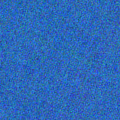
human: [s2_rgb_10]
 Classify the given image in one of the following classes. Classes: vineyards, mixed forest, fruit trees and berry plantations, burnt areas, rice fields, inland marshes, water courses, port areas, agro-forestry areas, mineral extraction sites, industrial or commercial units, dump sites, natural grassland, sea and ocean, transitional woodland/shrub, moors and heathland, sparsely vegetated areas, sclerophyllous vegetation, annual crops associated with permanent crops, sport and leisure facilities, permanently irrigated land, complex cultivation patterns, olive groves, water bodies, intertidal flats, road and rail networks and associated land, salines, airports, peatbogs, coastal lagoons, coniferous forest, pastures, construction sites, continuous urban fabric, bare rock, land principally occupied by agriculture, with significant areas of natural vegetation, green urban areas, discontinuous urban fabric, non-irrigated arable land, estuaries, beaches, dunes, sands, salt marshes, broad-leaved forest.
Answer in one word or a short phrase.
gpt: sea and ocean